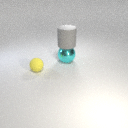
large cyan metal sphere below large gray rubber cylinder